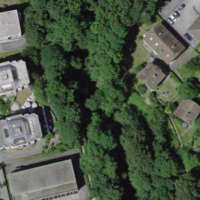
EUNIS habitat code: 53
Species observed at this site:
Hedera helix
Chelidonium majus
Prunus lusitanica